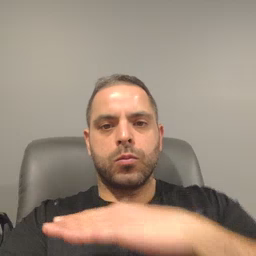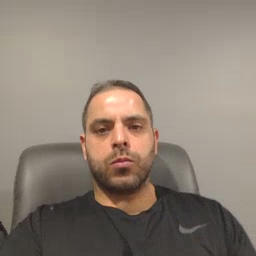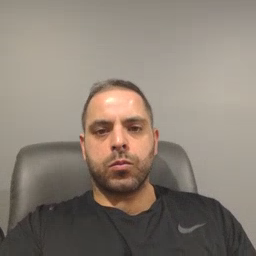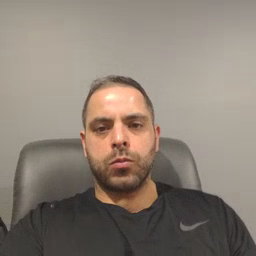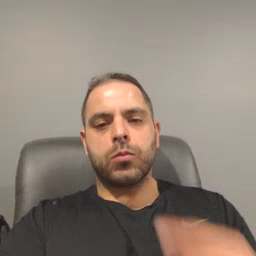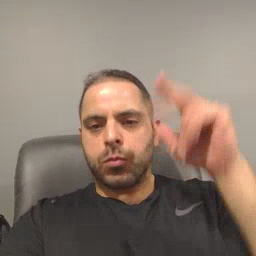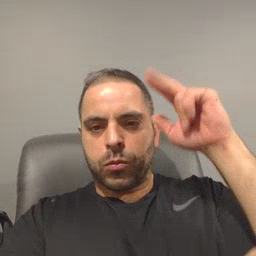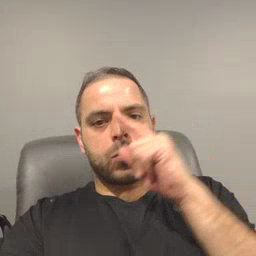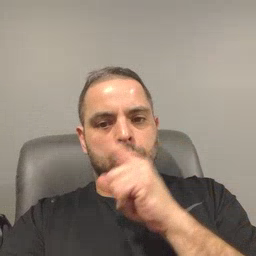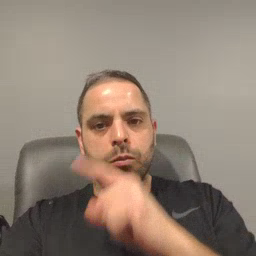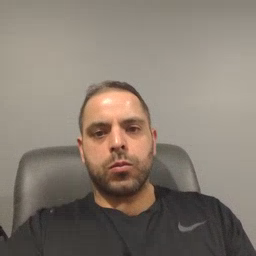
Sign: mouse